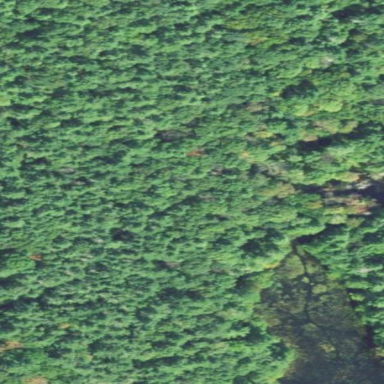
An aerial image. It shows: Woodland with needle-leaved trees.